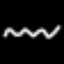
Label: squiggle